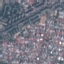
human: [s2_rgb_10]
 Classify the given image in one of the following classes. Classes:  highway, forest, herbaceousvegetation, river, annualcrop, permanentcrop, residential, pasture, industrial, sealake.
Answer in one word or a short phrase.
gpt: Residential